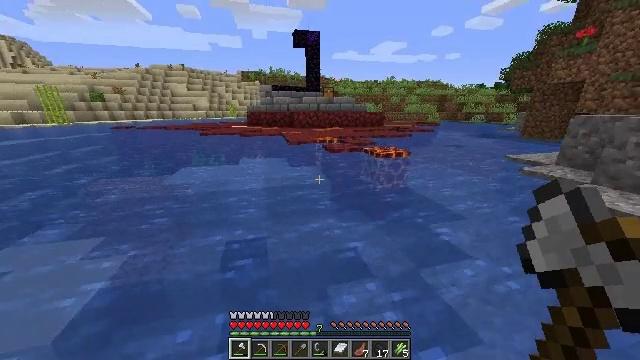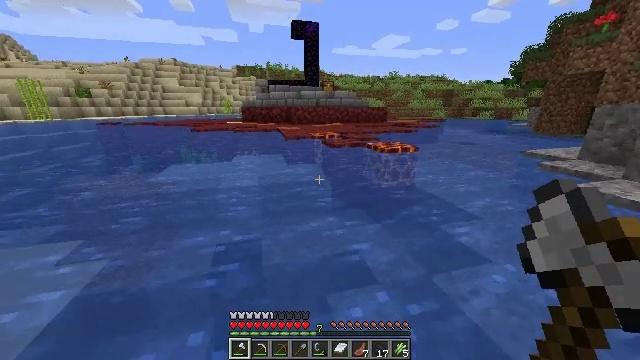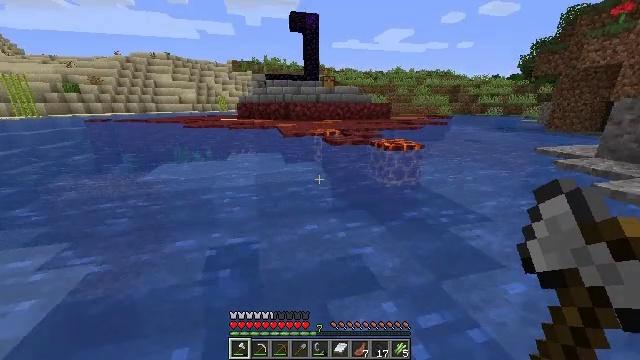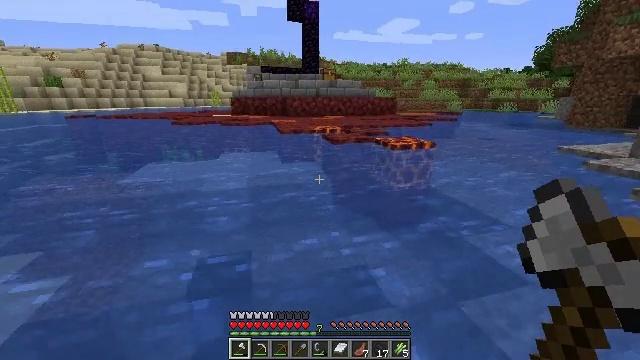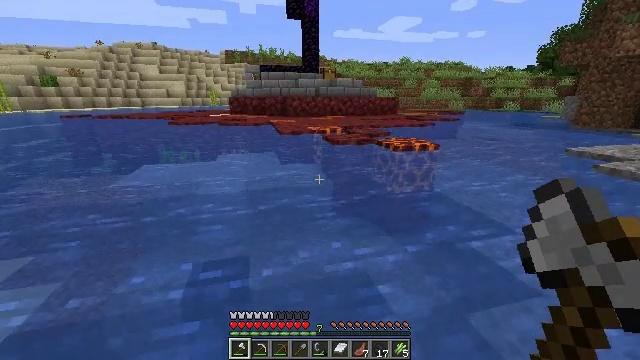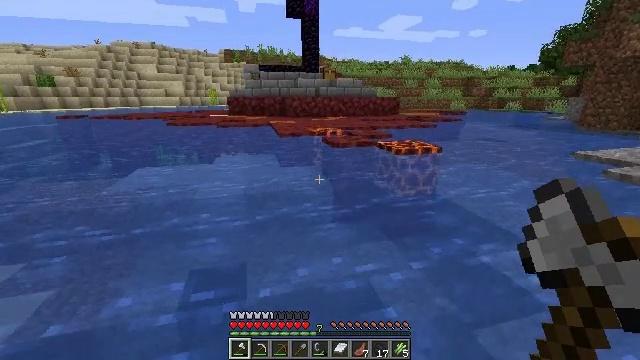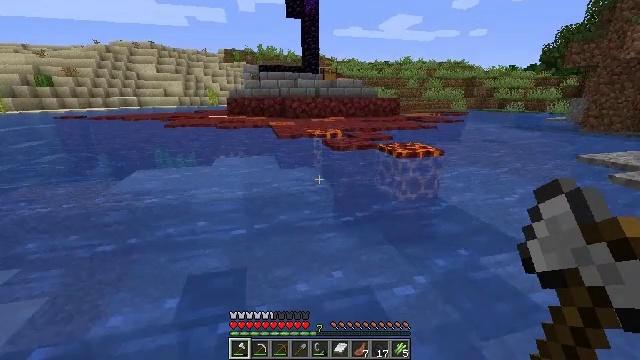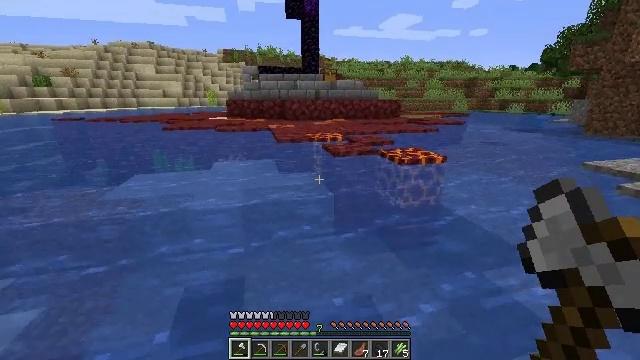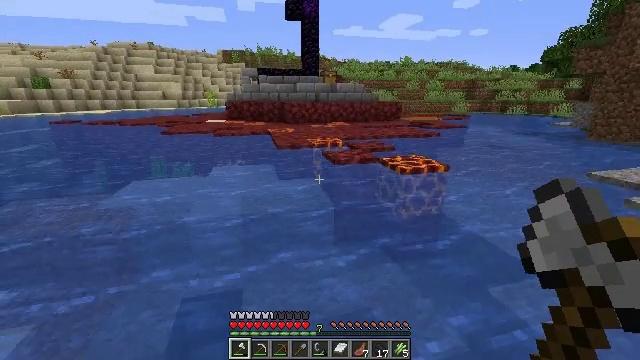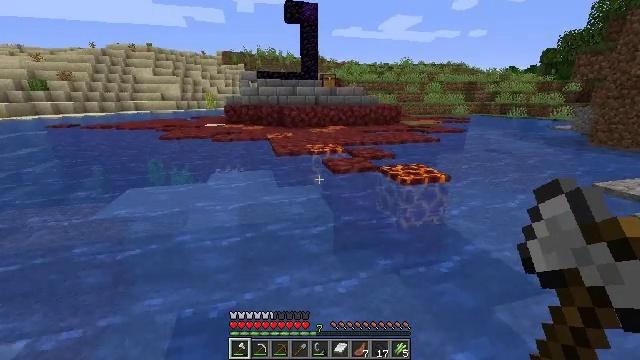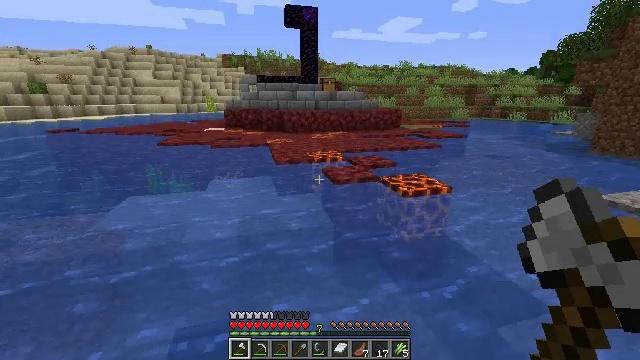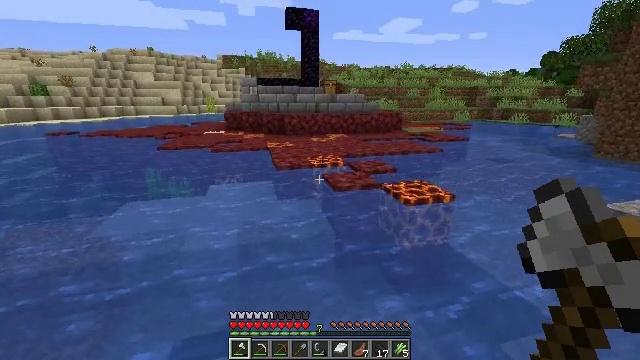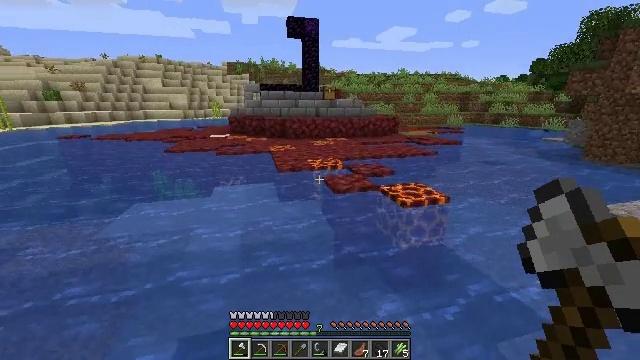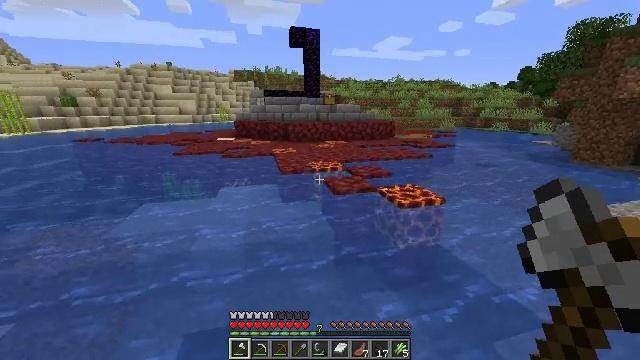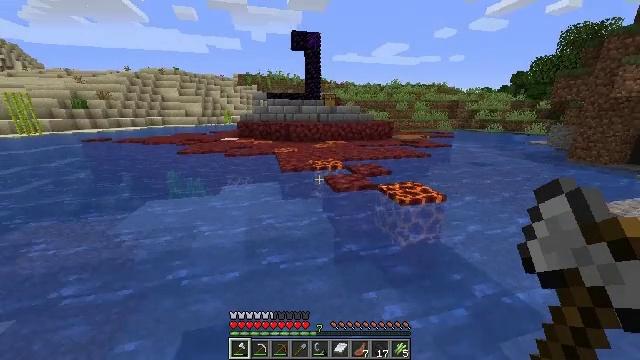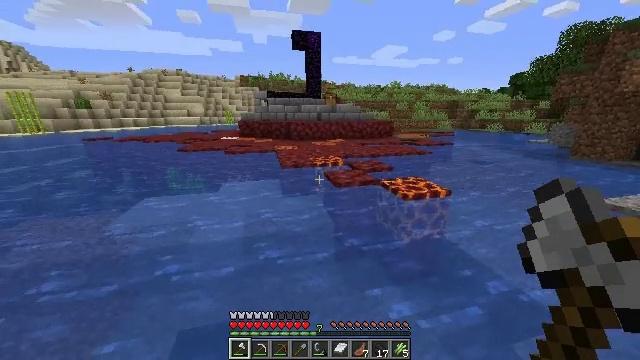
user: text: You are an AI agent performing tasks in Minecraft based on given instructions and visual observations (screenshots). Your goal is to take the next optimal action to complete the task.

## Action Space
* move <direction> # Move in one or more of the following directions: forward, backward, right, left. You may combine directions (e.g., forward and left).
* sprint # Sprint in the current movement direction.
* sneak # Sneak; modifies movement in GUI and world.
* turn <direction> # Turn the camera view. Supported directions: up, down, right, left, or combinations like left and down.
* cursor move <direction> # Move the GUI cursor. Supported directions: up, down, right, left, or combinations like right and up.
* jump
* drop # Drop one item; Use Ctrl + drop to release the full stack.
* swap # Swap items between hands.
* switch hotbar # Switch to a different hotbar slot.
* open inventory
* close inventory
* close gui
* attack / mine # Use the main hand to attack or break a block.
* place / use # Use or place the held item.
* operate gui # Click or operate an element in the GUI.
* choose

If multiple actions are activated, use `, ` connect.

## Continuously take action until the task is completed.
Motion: motion action
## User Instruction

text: Gather netherrack as a building material.
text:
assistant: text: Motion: move forward, sprint, jump
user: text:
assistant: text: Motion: move forward, sprint, jump
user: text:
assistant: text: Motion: move forward, sprint, jump
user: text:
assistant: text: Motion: move forward, sprint, jump
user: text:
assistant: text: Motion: move forward, sprint, jump
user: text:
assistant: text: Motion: move forward, sprint, jump
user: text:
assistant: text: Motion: move forward, sprint, jump
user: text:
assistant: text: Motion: move forward, sprint, jump
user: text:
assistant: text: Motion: move forward, sprint, jump
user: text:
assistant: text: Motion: move forward, sprint, jump
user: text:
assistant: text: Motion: move forward, sprint, jump
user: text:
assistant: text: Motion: move forward, sprint, jump
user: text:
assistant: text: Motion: move forward, sprint, jump
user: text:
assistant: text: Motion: move forward, sprint, jump
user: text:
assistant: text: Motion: move forward, sprint, jump
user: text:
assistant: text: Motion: move forward, sprint, jump
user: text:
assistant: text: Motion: move forward, sprint, jump
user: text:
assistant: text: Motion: move forward, sprint, jump
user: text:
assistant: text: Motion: move forward, sprint, jump
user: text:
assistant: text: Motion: move forward, sprint, jump
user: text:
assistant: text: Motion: move forward, sprint, jump
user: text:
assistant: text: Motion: move forward, sprint, turn left, jump
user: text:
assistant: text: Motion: move forward, sprint, turn left, jump
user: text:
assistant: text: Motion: move forward, sprint, turn left, jump
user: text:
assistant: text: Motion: move forward, sprint, jump
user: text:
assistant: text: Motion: move forward, sprint, jump
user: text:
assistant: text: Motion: move forward, sprint, jump
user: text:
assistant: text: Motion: move forward, sprint, jump
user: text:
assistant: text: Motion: move forward, sprint, jump
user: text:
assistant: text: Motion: move forward, sprint, jump